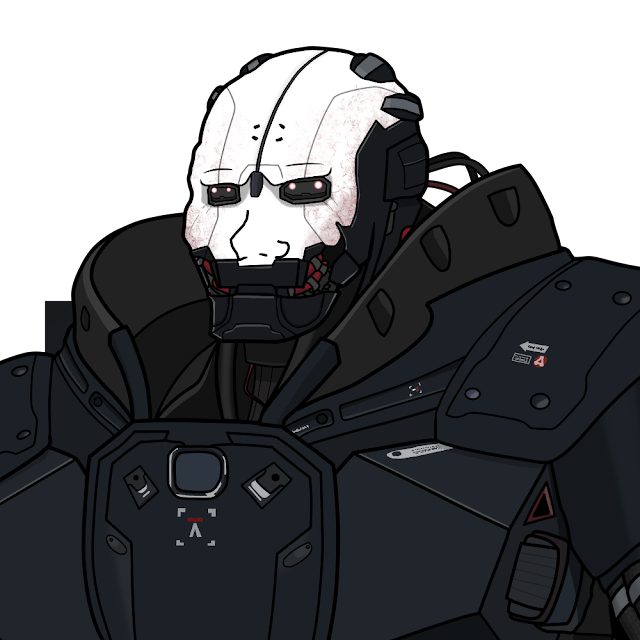
Label: 5_Stronkjak